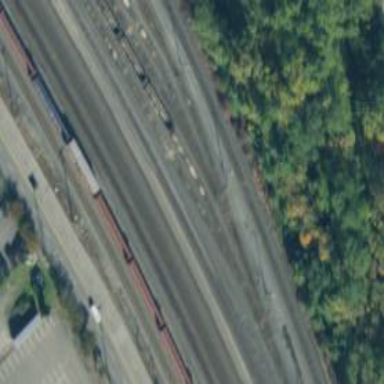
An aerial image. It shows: Railway yard used for servicing trains.